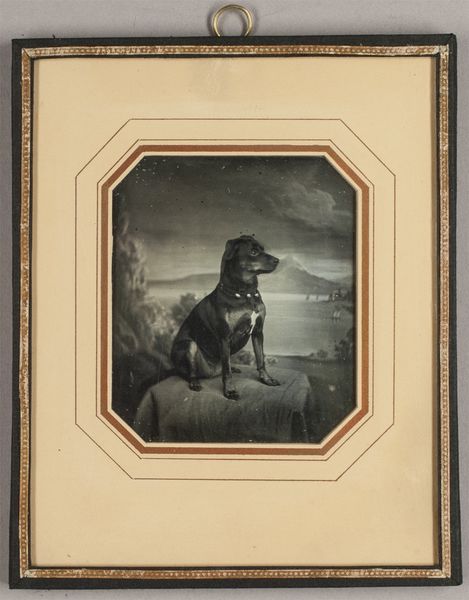
Titel: Ulla, der Hund im Hause Stelzner
Künstler: Carl Ferdinand Stelzner
Standort: Hamburg
Institution: Museum für Kunst und Gewerbe Hamburg
Schlagwörter: hund, foto, fotografie, photographie, photo, lichtbild, daguerreotypie, atelierfotografie, studiofotografie, atelierphotographie, bildwerke, angewandte und bildende kunst, hessische systematik, tierfotografie, tierphotographie